Question: I have an MDIParent Form named MainForm. It has a child form named SelectDB. In the SelectDB form I have a button which when clicked opens FileDialog to browse and select a .MDB file. The path of the file is displayed in a TextBox. After I get the .MDB file the Child form closes and the MainForm is visible. On the MainForm I have a Label which should display the path I got in Textbox. And moreover, when the Child Form is open. The Menu Strip should also be disable, or you can say all the controls in the MDI Form should be disabled.

My MainForm.vb (MDIParent) code is like this:
Imports System.Windows.Forms
'''
Public Class MainForm
Private Sub MainForm_Load(ByVal sender As System.Object, ByVal e As System.EventArgs) Handles MyBase.Load
sDB.MdiParent = Me
sDB.Show()
End Sub
Public Sub Formload()
msMenu.Enabled = True
lblPath.Text = OG.GetValue("DBPath")
Me.Refresh()
End Sub
End Class
'''
My SelectDB.vb (Child form) code is like this:
'''
Public Class SelectDB
Private Sub btnBrowse_Click(ByVal sender As Object, ByVal e As System.EventArgs) Handles btnBrowse.Click
Dim dlg As New OpenFileDialog
dlg.DefaultExt = ".txt"
dlg.Filter = "MDB Files (*.mdb)|*.mdb"
Dim result As Nullable(Of Boolean) = dlg.ShowDialog()
If result = True Then
Dim filename As String = dlg.FileName
txtPath.Text = filename
End If
OG.SetValue("DBPath", txtPath.Text)
main.Formload()
Me.Hide()
End Sub
Private Sub btnExit_Click(ByVal sender As Object, ByVal e As System.EventArgs) Handles btnExit.Click
Application.Exit()
End Sub
Private Sub SelectDB_FormClosing(ByVal sender As Object, ByVal e As System.Windows.Forms.FormClosingEventArgs) Handles Me.FormClosing
Application.Exit()
End Sub
End Class
'''
Please help me with this.
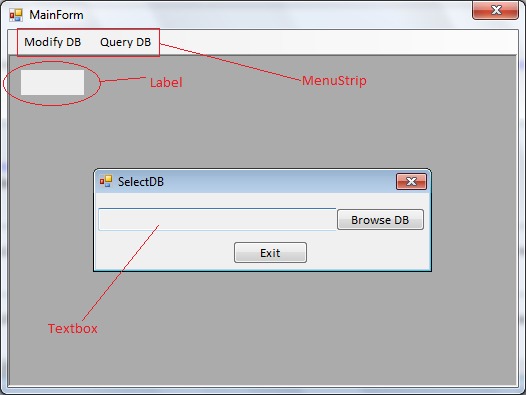
Answer: Place 'me.dispose()' in place of 'me.hide()' . This will help you to do the intended work.